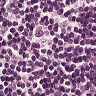
Metastatic tissue present: no